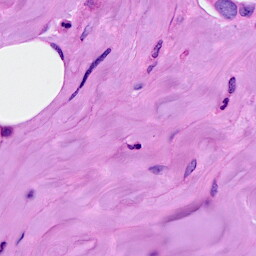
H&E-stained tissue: Breast